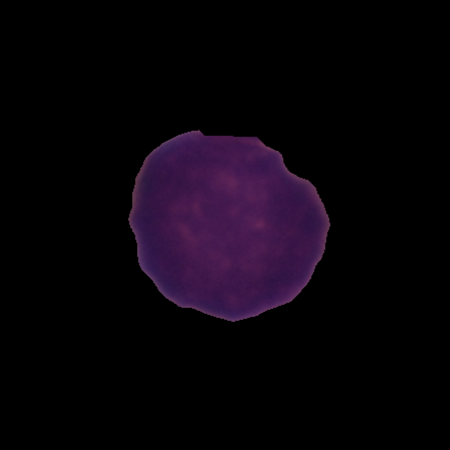
Label: healthy